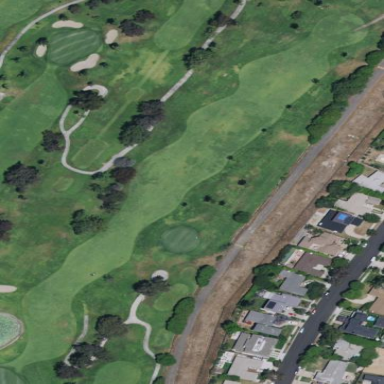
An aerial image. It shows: Grassy golf fairway.